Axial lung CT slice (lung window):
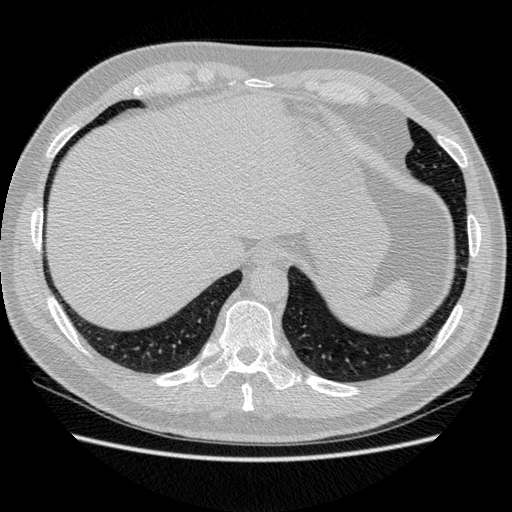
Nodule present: no